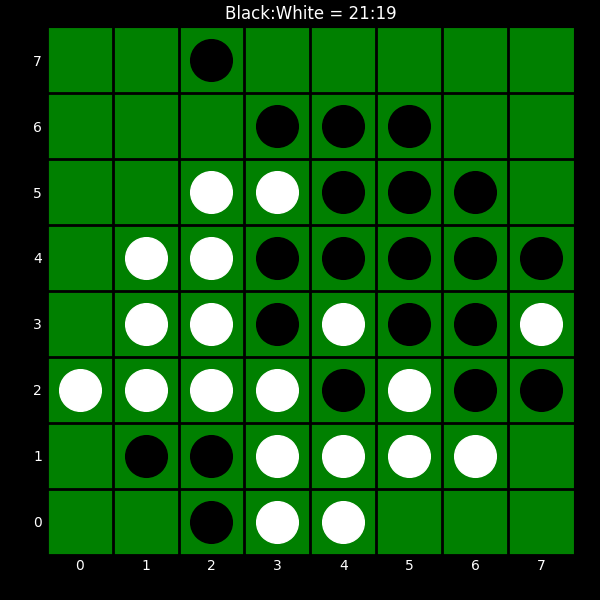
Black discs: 21
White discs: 19